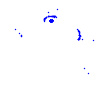
Particle: proton